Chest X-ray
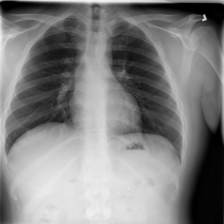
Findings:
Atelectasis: negative
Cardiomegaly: negative
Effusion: negative
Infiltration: negative
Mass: negative
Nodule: negative
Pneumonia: negative
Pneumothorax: negative
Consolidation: positive
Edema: negative
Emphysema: negative
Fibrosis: negative
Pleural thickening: negative
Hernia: negative